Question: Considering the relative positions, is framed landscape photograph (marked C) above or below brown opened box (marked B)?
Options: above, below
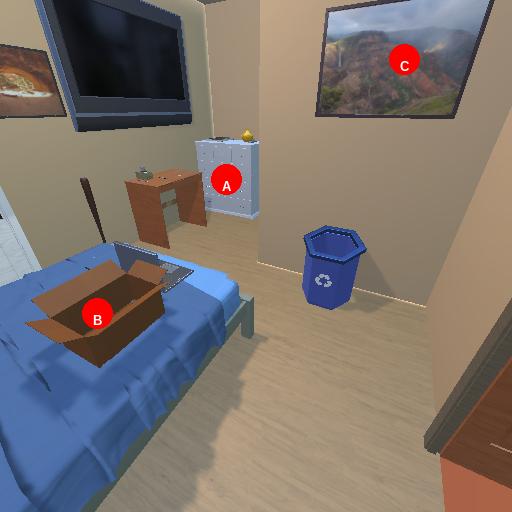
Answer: above